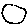
Label: circle